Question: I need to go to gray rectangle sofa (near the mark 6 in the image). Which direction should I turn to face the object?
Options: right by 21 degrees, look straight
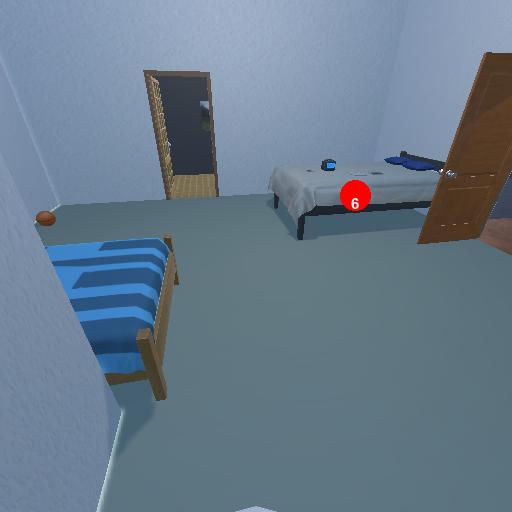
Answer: right by 21 degrees